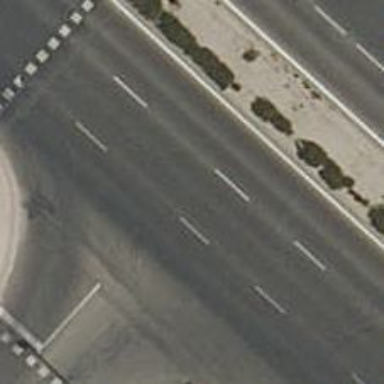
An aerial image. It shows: Road with traffic signals.